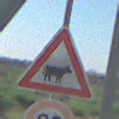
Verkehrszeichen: ViehtriebLinks
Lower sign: Geschwindigkeit90
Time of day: MorningAfternoon
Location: Outdoor (Special)
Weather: Clear
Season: NotSpecified
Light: Natural